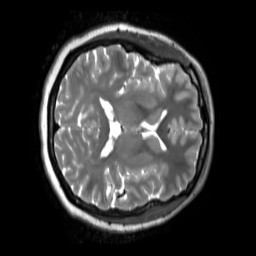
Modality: T2w
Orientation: axial
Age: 46
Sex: female
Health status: ill
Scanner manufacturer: siemens
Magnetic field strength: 3 T
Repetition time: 2.8 s
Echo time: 0.326 s